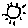
Label: sun